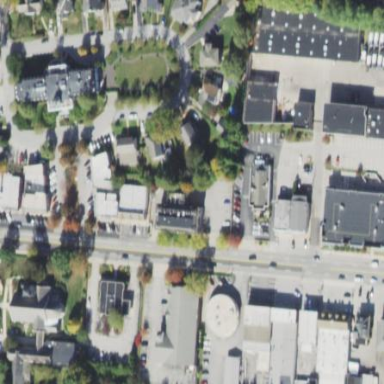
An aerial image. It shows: Retail area.